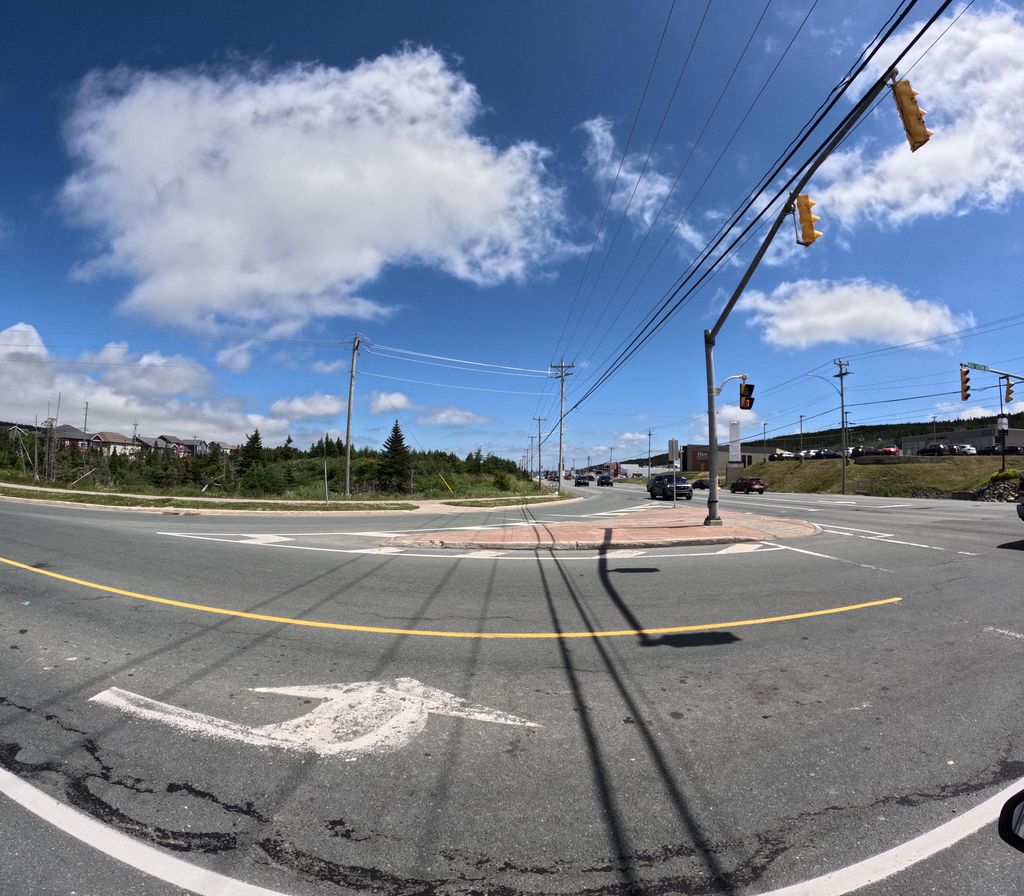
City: st_johns